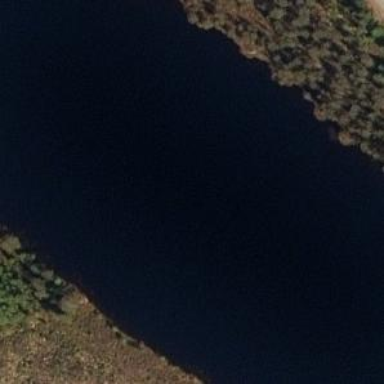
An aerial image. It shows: Serene lake.